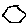
Label: hexagon